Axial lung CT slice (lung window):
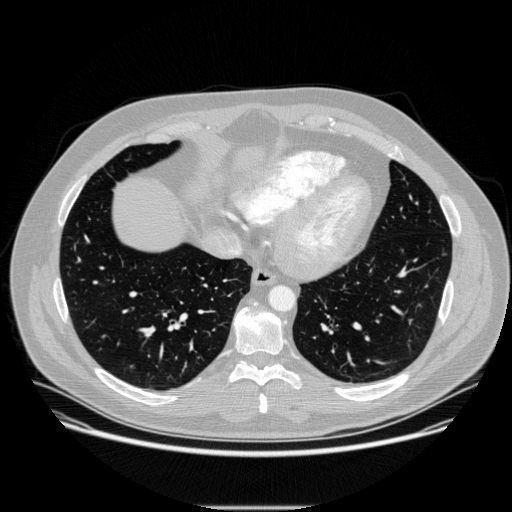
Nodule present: no